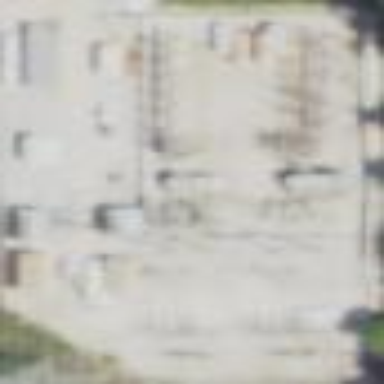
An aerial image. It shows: Power substation enclosed by fence.